Interaction volume radius: 5 \u00c5
Interaction volume height: 15 \u00c5
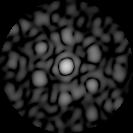
Disorder parameter: 0.6886